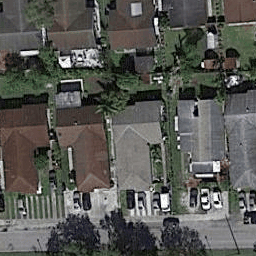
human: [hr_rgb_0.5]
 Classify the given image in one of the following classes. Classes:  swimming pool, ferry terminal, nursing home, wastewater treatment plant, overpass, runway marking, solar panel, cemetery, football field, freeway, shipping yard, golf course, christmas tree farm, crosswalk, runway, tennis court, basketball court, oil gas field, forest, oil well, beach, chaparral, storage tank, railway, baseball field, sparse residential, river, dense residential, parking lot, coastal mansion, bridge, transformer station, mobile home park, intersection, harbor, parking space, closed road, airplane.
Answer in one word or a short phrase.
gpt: dense residential